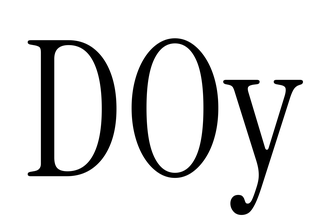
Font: InstrumentSerif-Regular